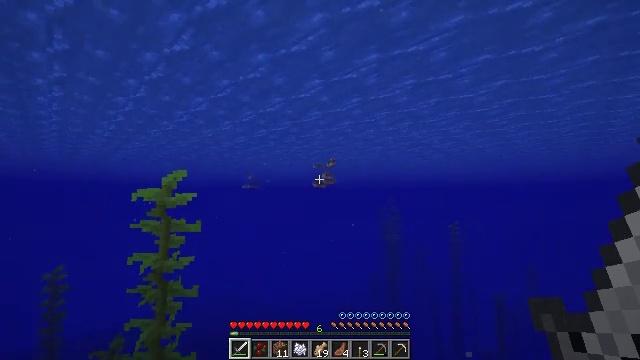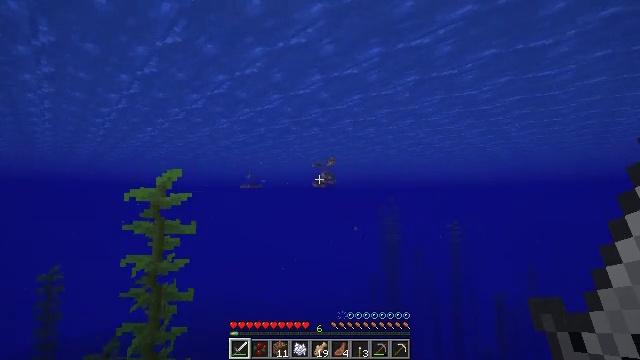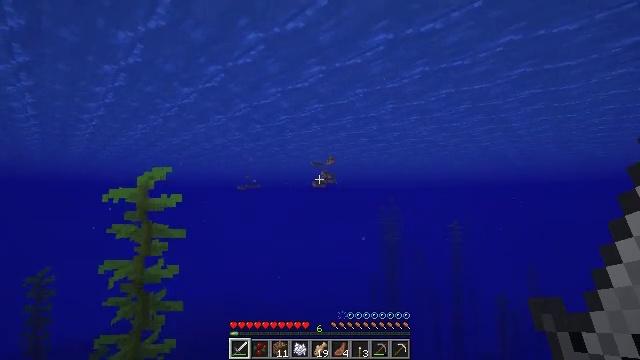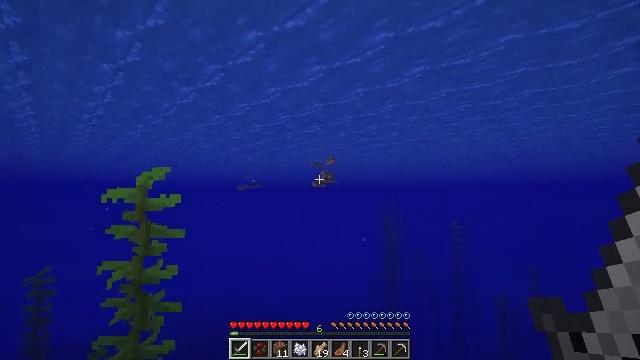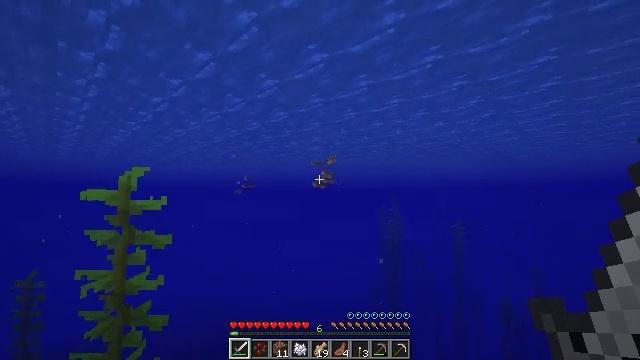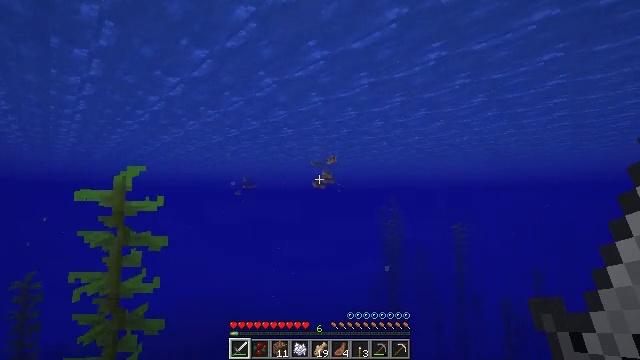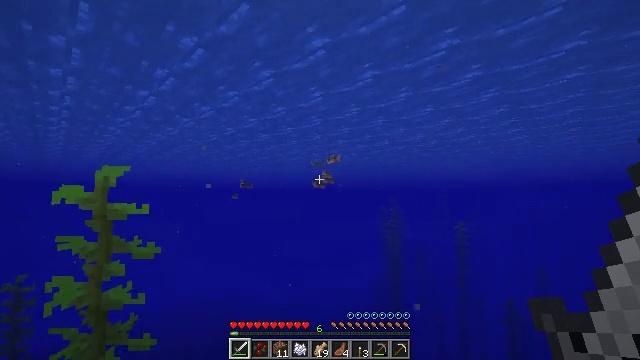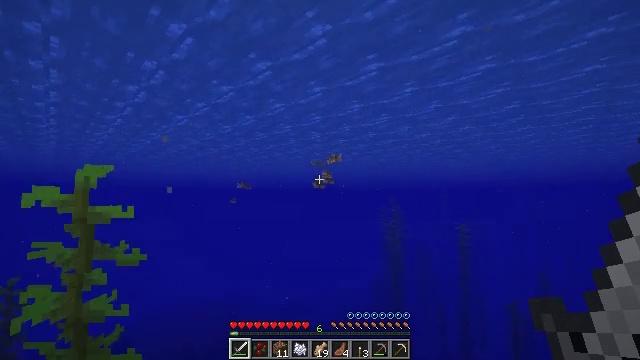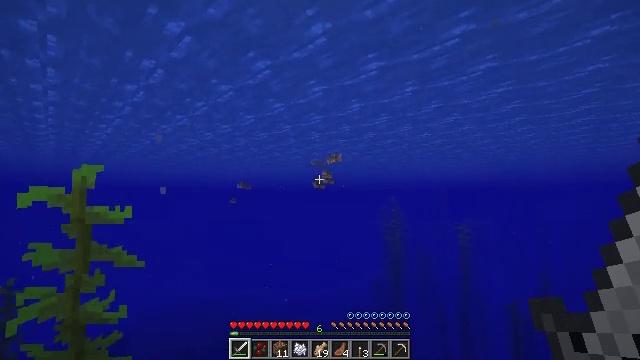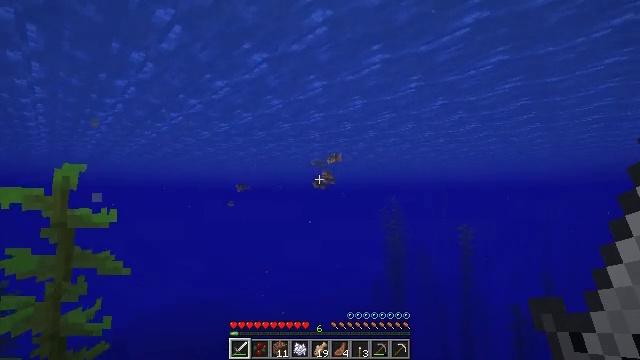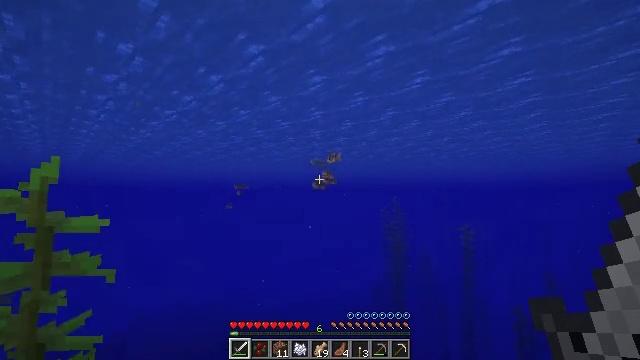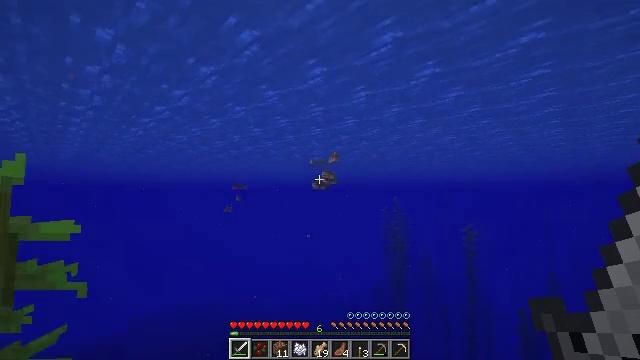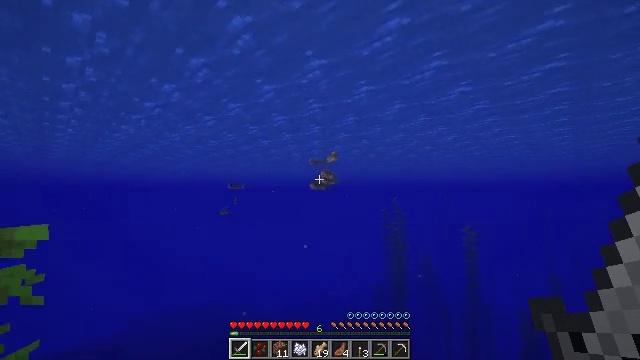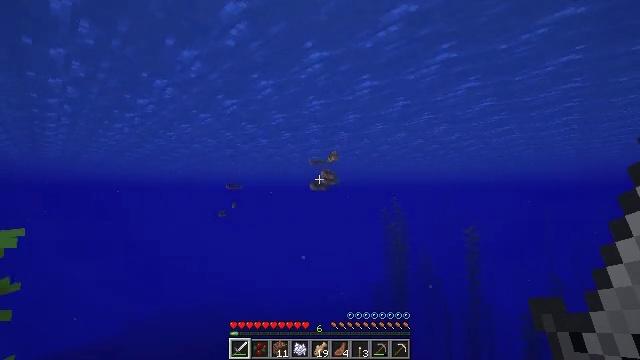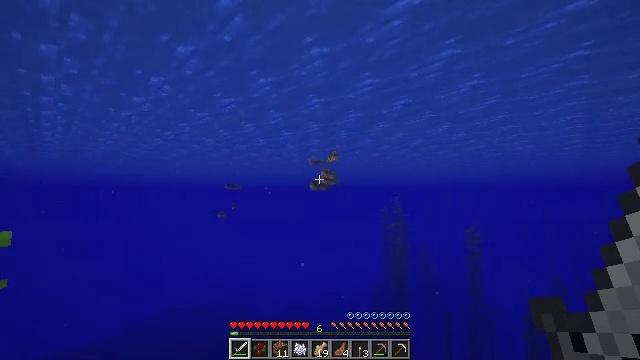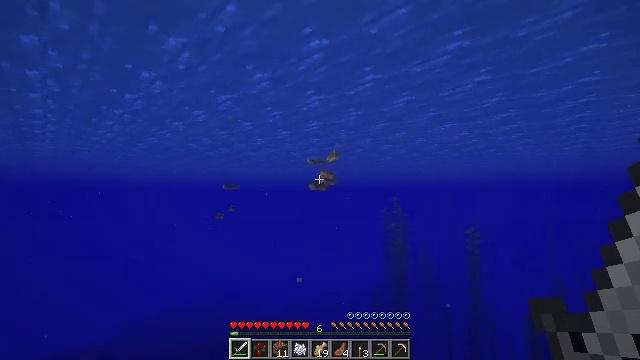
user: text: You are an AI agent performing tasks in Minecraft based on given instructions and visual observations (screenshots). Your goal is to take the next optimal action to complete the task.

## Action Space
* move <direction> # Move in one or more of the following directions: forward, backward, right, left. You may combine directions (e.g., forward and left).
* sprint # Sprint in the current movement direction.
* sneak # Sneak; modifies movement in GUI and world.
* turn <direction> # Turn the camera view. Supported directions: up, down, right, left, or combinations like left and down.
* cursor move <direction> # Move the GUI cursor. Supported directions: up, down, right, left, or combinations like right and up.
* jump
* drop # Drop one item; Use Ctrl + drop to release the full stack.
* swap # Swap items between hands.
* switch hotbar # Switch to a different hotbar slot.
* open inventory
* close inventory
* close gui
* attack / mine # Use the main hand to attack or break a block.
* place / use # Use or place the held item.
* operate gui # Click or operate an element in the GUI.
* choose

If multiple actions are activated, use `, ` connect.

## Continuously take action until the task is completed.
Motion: motion action
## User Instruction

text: Kill mobs in water.
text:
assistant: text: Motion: move forward
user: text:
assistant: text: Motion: move forward
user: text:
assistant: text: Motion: move forward
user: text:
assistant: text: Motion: move forward
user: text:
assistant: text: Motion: move forward
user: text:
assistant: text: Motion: move forward
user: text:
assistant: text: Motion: move forward
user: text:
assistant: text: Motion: move forward
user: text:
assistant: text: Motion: move forward
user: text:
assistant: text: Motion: move forward
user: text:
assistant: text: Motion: move forward
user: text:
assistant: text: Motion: move forward
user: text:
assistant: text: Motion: move forward
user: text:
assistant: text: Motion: move forward
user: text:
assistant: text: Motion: move forward
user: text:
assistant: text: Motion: move forward
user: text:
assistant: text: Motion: move forward
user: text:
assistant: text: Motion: move forward
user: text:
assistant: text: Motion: move forward
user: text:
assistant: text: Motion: move forward
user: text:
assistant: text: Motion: move forward
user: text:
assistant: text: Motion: move forward
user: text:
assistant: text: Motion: move forward
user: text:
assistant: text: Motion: move forward
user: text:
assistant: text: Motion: move forward
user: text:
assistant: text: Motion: move forward
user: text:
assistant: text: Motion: move forward
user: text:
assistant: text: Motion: move forward
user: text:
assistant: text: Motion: move forward
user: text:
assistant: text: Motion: move forward